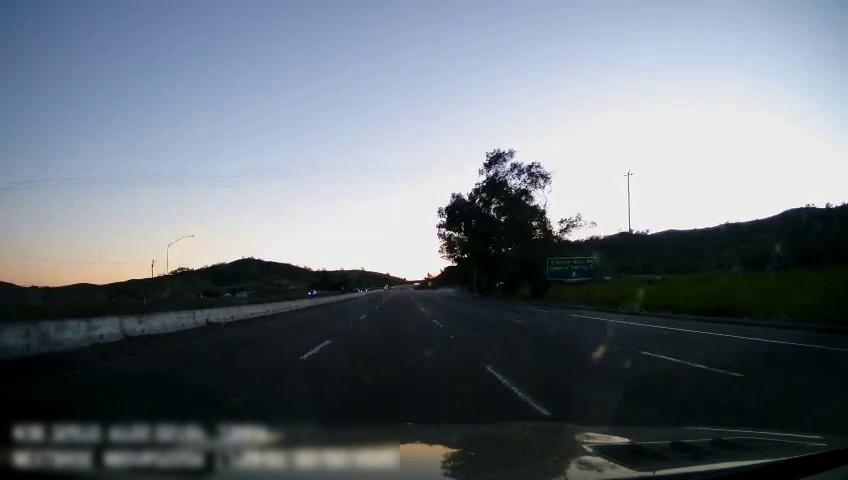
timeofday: Day
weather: Cloudy
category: Drivable Space
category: Vehicles | Car
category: Lanes | Current Lane
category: Lanes | Current Lane
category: Lanes | Alternate Lane
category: Lanes | Alternate Lane
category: Traffic | Signs